Aerial crown-view tile of a tropical tree (Barro Colorado Island, Panama), acquired 20250317:
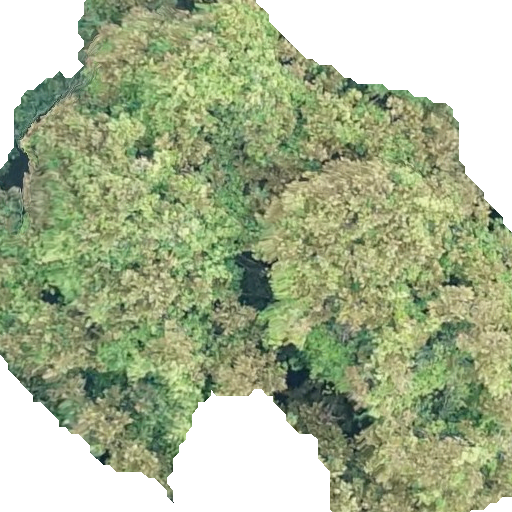
Species: Dipteryx oleifera
GBIF accepted scientific name: Dipteryx oleifera
Crown area: 326.76 m²